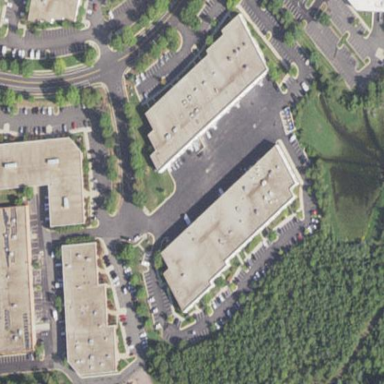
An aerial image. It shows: Commercial building.